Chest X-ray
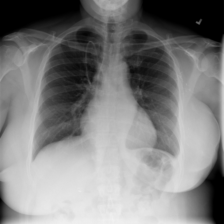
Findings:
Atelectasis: negative
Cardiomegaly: negative
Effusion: negative
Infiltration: negative
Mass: negative
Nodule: negative
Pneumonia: negative
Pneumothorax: negative
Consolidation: negative
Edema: negative
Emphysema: negative
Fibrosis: negative
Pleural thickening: negative
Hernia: negative